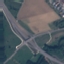
Land use / land cover class: Highway